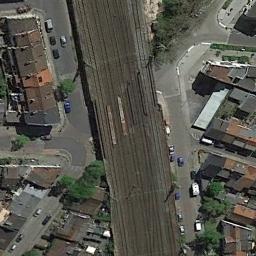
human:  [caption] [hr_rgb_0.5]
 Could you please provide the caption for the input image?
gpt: One side of the railway, there are lush trees  And the other side, there is a bare ground .

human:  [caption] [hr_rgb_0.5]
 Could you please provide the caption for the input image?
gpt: The railway is on the bare land next to some houses .

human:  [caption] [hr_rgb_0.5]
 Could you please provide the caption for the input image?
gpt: Many buildings of different shapes and sizes are beside the railway .

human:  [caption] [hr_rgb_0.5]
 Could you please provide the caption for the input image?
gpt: These railways go through a residential area .

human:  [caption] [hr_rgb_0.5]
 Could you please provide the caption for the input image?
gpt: There are some brown buildings and green trees beside the railway .